Question: I have to show in my webpage some html things and one of my goals is "Explain how to make tables". So I have a div like this
'''
<div class="maind">
contetn
</div>
'''
The class 'maind' has all the css properties that I need. By the way, I have to show the HTML code of the table inside the div. How could I do it?

As you can see here, on the left there is the result I have. On the right there's what I am trying to do. Do you have any idea?
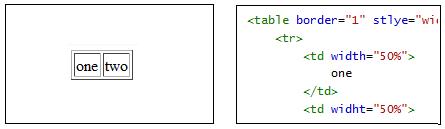
Answer: You'll have to escape the HTML characters so that they are not rendered by the browser.
'''
<table border="1" >
<tr%gt;
etc...
</tr>
</table>
'''
'&lt;' will render as '<', '&gt;' will render as '>'.
You can actually get away with only using '&lt;' while still using the '>' character at the end, e.g. '&lt;table>'.